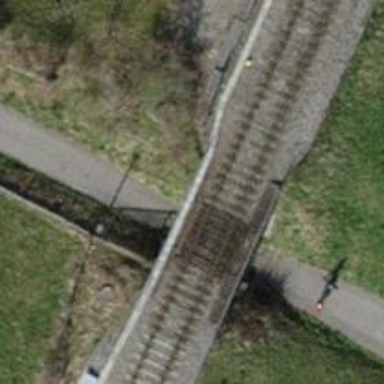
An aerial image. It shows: Bridge with electrified rail tracks and contact line.